Question: Can anyone tell me what is this input type and how can i get it on my jsp. I don't know how to search for this on google.

don't rate me negative i don't know what to write on google to search this term.
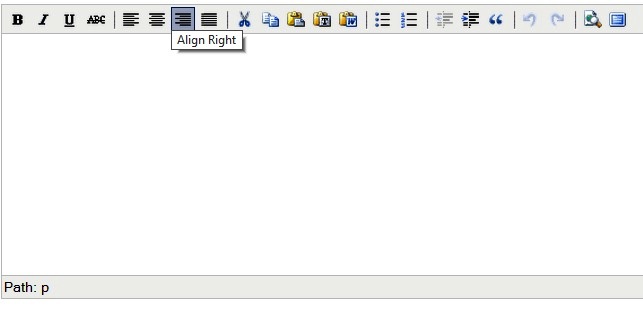
Answer: It looks like a third party Javascript WYSIWYG editor. Have a look at <URL> as an example.